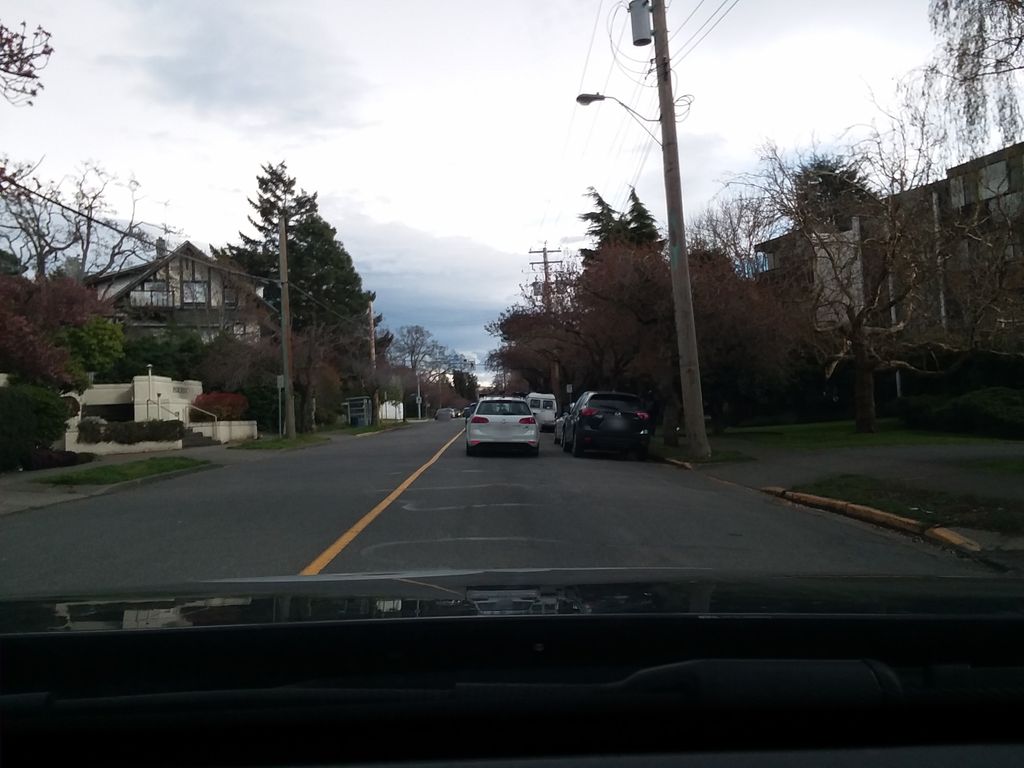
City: victoria